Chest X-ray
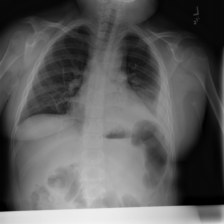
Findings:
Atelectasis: positive
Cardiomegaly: negative
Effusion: positive
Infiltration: positive
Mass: negative
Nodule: negative
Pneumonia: negative
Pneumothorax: negative
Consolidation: negative
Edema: negative
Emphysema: negative
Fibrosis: negative
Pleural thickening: negative
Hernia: negative